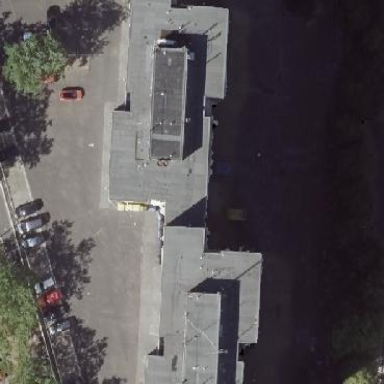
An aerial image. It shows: Flat-roofed apartment building.